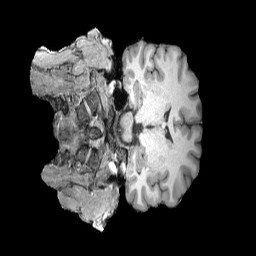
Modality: T1w
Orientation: coronal
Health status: healthy